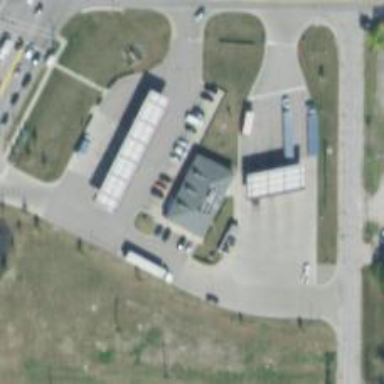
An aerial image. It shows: Convenience shop.